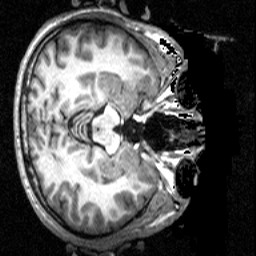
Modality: T1w
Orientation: axial
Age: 24
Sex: male